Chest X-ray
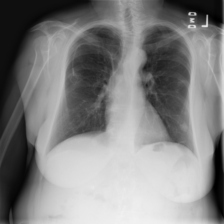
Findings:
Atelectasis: negative
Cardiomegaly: negative
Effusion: negative
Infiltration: negative
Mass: negative
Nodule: positive
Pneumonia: negative
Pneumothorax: negative
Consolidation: negative
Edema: negative
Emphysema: negative
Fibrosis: negative
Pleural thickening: negative
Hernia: negative